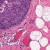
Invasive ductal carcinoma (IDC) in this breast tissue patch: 0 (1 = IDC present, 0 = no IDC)